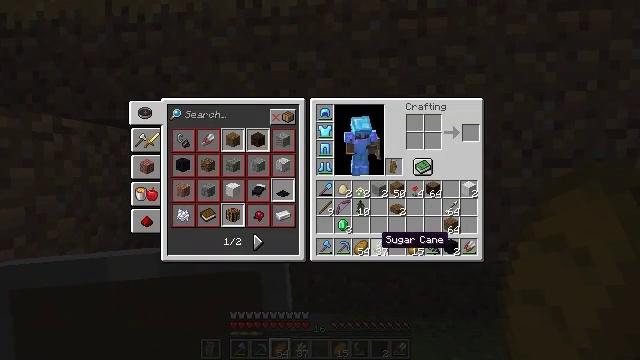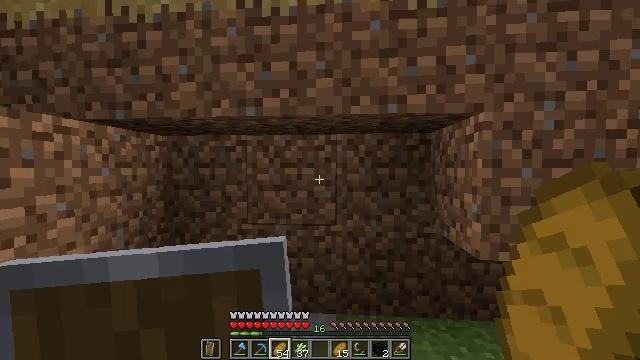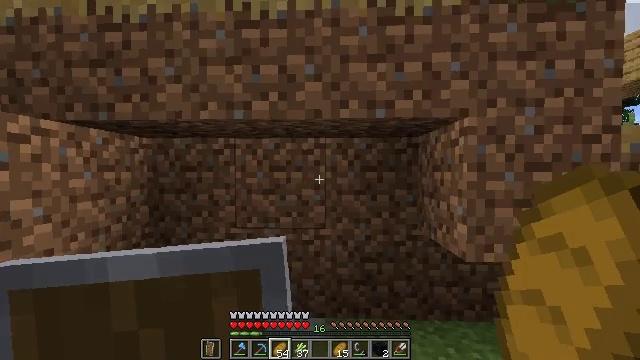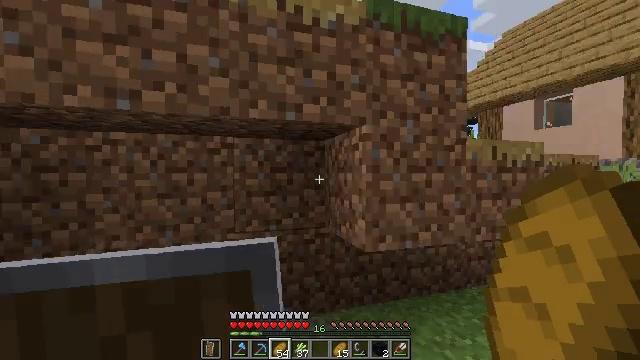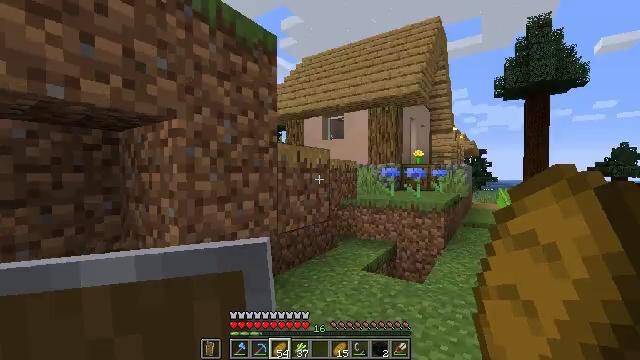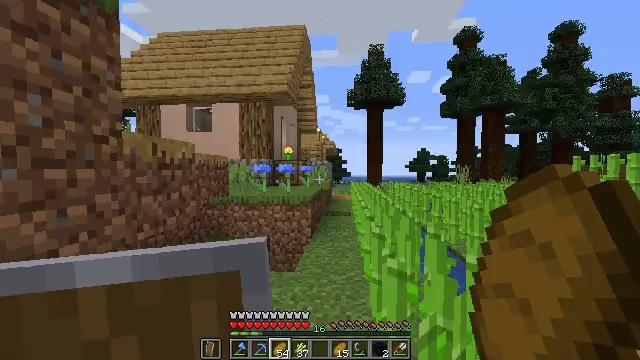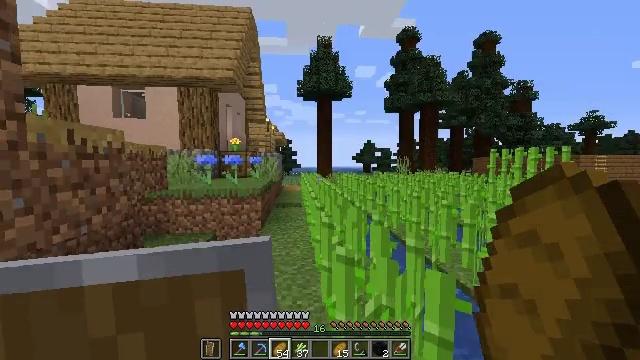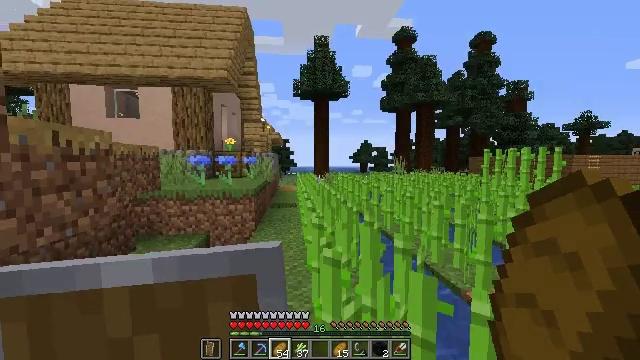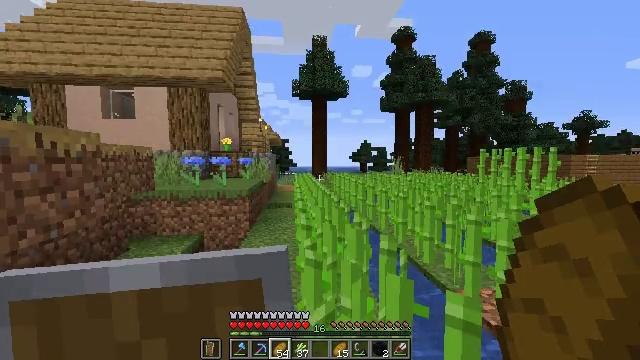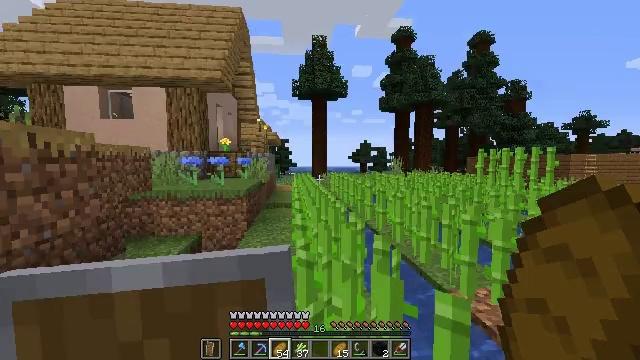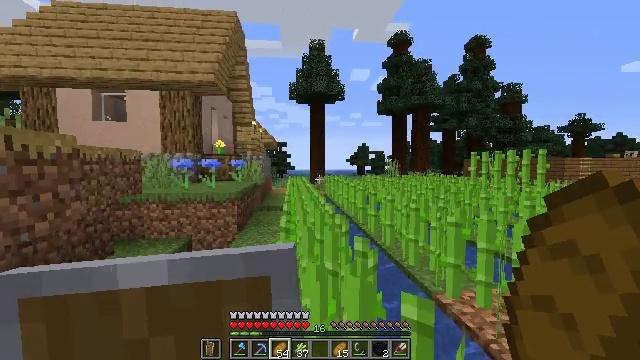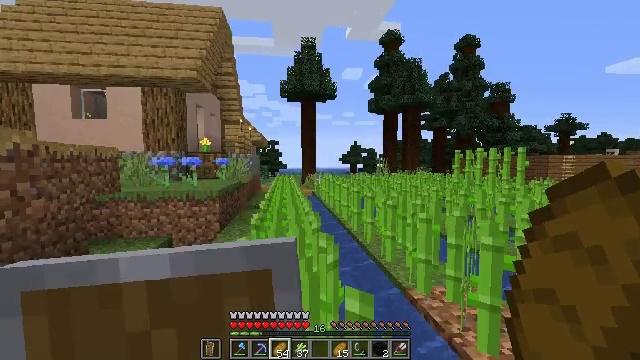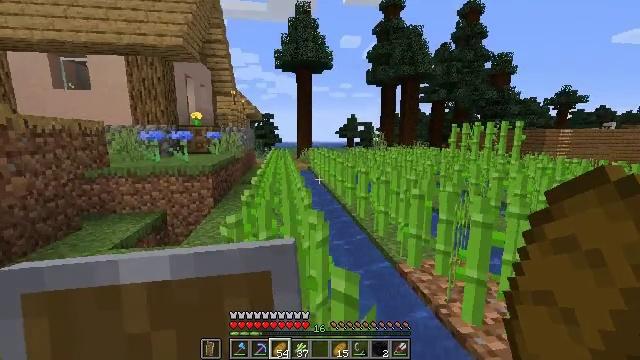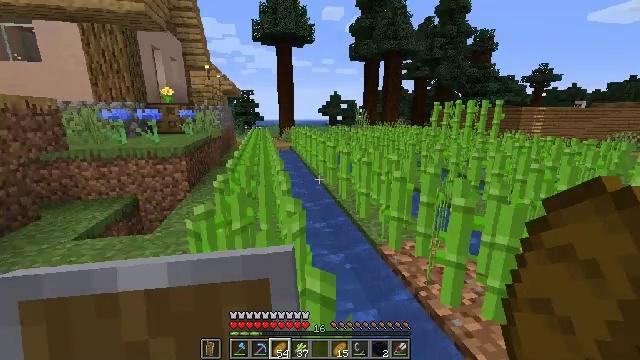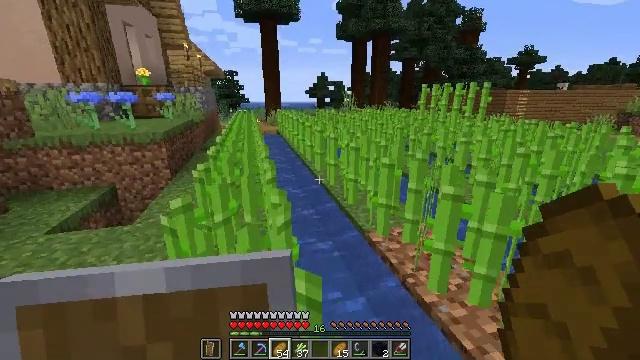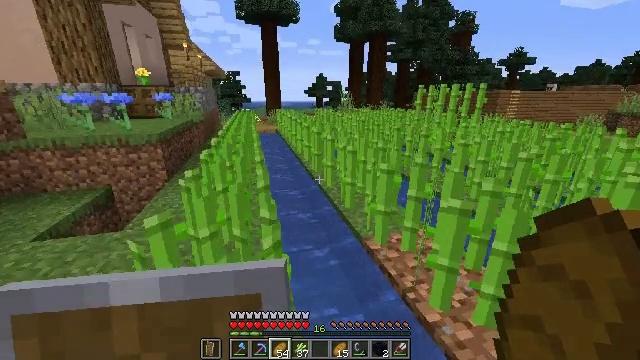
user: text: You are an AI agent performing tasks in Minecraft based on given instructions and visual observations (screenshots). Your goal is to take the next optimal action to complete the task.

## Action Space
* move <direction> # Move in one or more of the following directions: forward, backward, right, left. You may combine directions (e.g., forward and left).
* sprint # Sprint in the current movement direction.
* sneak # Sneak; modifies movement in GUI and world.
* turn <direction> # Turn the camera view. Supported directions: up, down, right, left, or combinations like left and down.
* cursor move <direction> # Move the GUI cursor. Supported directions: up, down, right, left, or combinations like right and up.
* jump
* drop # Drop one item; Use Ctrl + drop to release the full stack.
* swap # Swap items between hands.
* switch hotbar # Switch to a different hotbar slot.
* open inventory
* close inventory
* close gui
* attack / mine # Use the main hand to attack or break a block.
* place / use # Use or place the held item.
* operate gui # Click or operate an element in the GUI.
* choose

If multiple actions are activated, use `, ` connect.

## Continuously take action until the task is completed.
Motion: motion action
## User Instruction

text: Gather sugar cane for crafting.
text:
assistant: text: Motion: close inventory
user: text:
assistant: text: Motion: turn right, close inventory
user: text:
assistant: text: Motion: turn right, close inventory
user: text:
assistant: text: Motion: turn right
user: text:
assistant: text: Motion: turn right
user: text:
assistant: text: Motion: turn right and down
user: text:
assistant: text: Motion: move right
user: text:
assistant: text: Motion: move right
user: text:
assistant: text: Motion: move right
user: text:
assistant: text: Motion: move right
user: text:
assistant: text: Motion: turn right
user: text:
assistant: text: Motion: move forward, turn down
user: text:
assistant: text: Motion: move forward, turn right and down
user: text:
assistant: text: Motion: move forward, sprint, turn right and down
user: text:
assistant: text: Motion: move forward, sprint
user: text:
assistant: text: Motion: move forward, sprint
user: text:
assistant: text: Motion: move forward, sprint
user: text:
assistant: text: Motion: move forward, sprint
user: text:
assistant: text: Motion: turn right and up
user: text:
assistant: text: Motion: move right, turn right and up
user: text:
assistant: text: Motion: move right, turn right
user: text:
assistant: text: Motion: move right, turn right
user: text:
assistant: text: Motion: move right, turn right
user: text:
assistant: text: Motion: move forward and move right, sprint
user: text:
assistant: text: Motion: move forward and move right, sprint
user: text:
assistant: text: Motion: move forward and move right, sprint
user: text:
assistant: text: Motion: move forward and move right, sprint, jump
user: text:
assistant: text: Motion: move forward and move right, sprint, jump
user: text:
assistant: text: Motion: move forward and move right, sprint, jump
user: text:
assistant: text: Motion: move forward and move right, sprint, turn left, jump